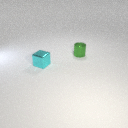
small green metal cylinder behind small cyan metal cube